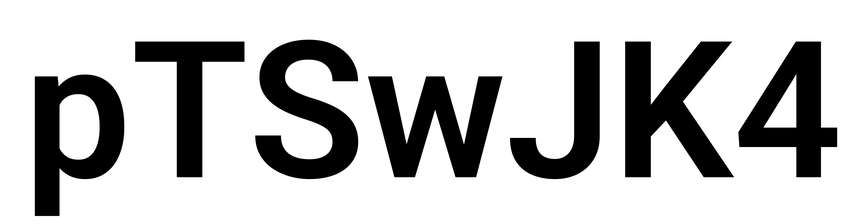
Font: Roboto_SemiBold